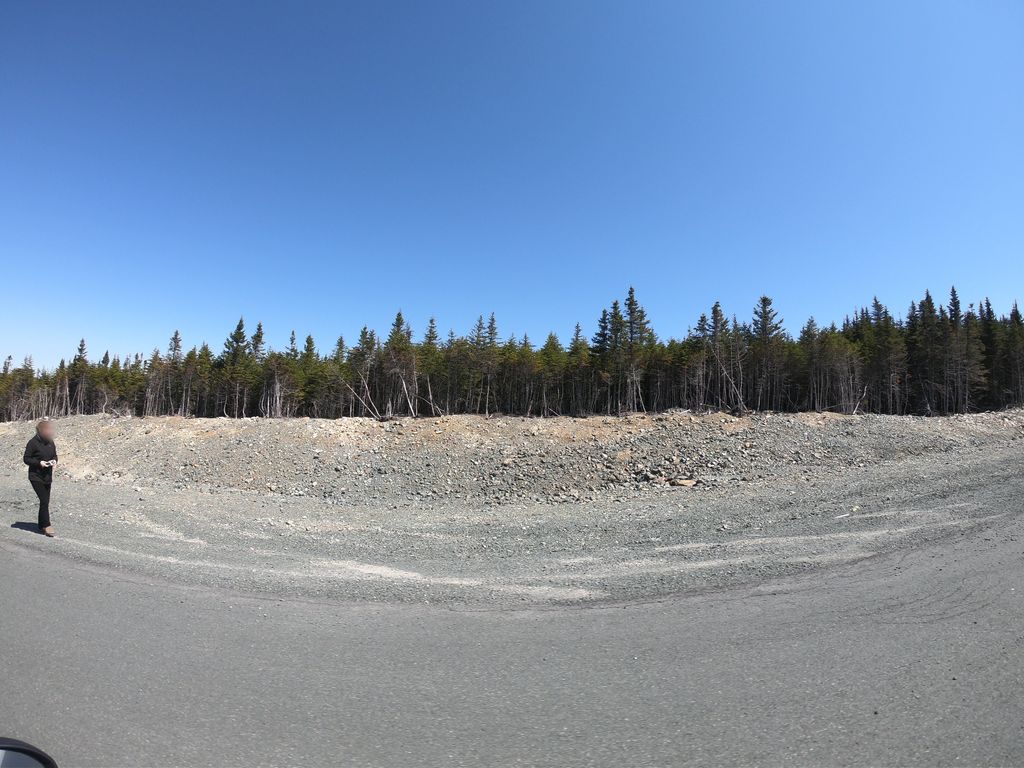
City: st_johns